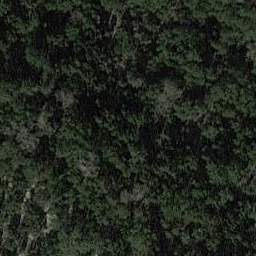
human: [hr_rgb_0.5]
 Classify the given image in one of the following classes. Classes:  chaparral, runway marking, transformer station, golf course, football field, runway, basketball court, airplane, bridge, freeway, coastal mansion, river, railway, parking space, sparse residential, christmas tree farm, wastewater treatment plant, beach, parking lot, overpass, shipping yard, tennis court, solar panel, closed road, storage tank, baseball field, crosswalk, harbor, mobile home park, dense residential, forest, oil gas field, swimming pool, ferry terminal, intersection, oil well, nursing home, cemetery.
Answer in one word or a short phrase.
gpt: forest